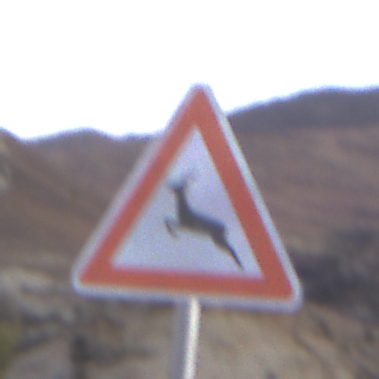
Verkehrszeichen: WildwechselRechts
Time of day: Dusk
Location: Outdoor (Nature)
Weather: Clear
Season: NotSpecified
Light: Natural